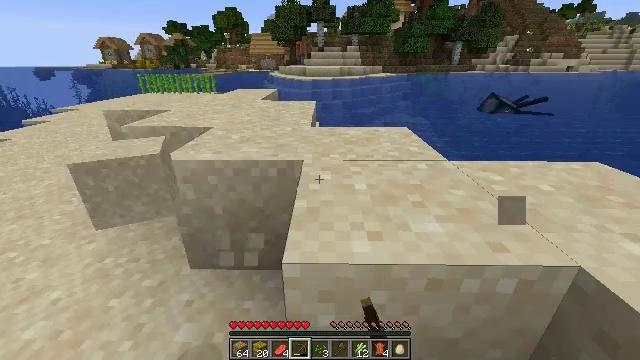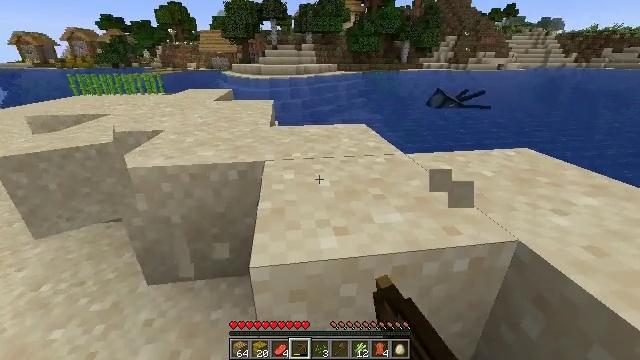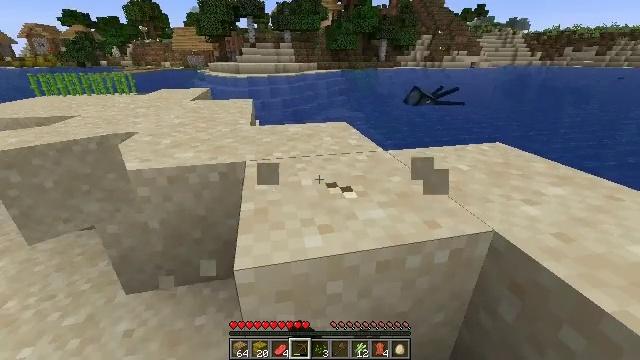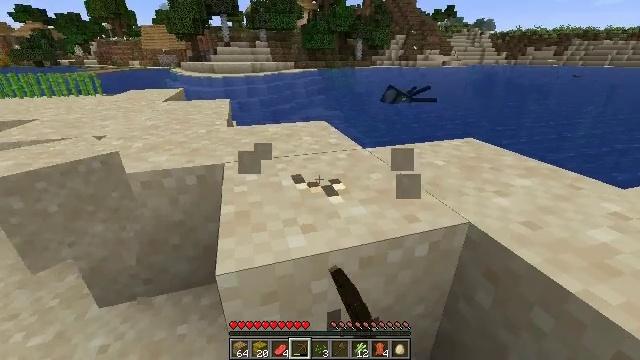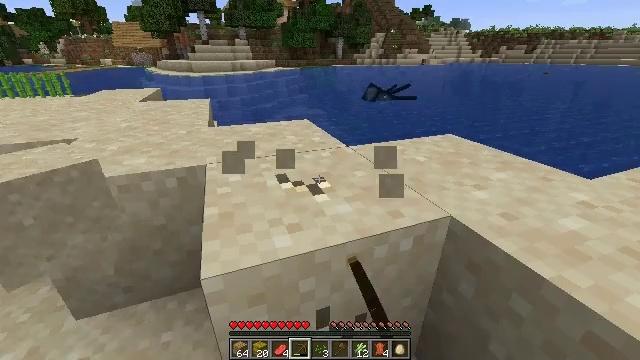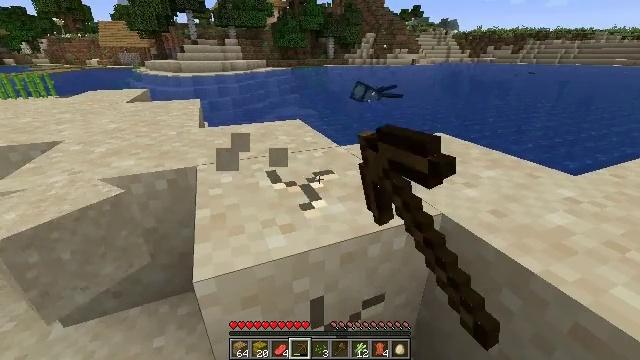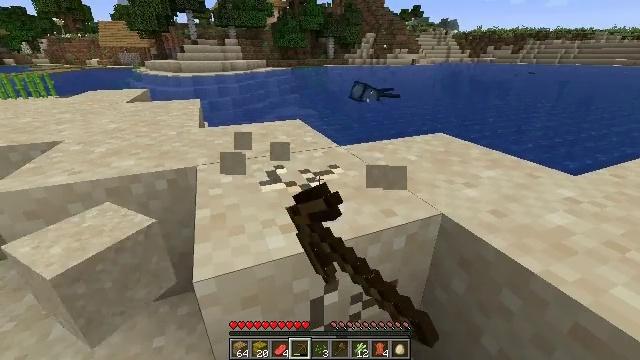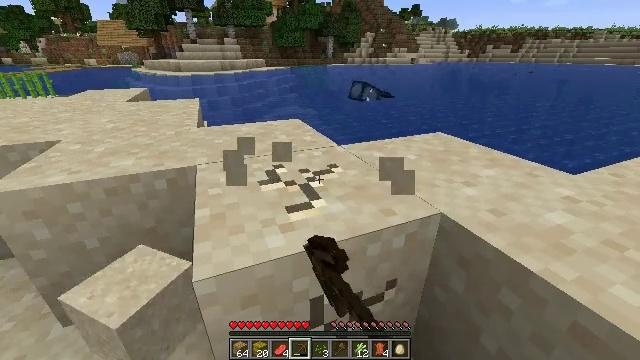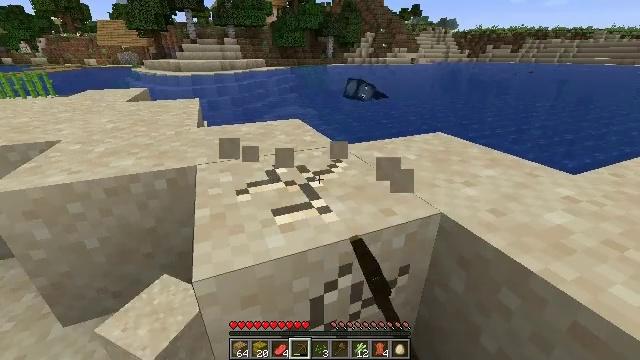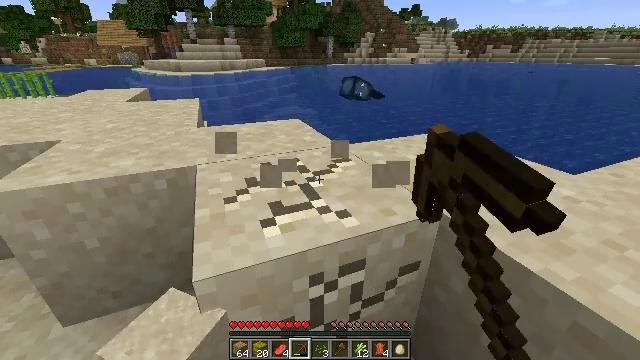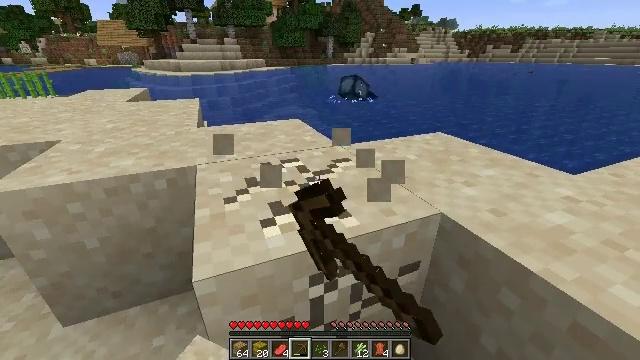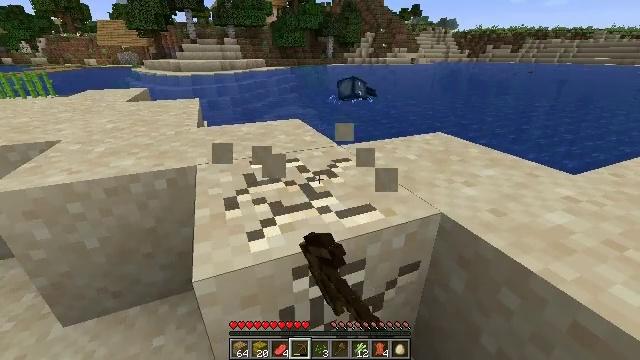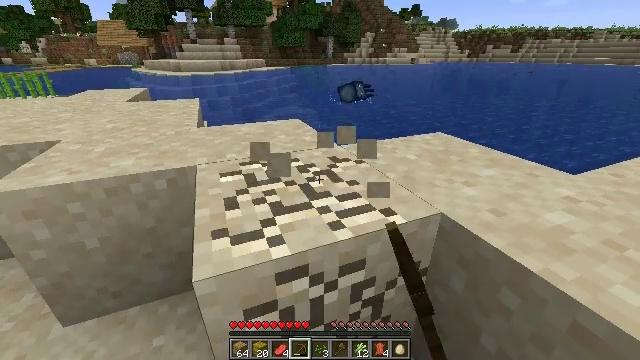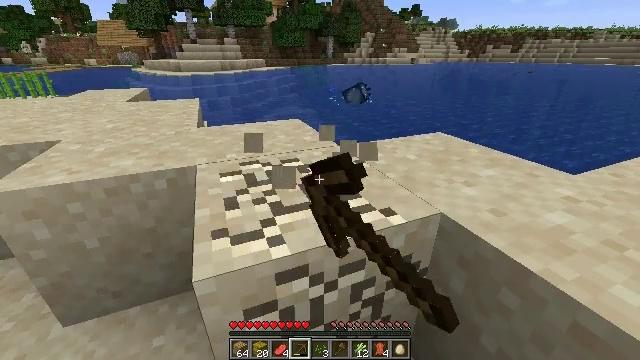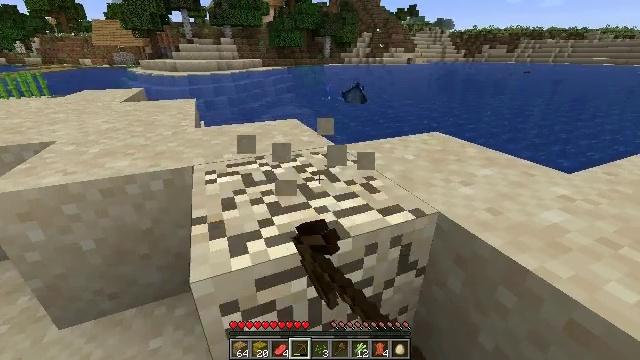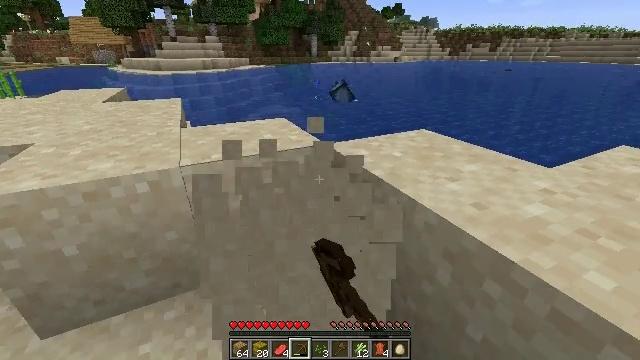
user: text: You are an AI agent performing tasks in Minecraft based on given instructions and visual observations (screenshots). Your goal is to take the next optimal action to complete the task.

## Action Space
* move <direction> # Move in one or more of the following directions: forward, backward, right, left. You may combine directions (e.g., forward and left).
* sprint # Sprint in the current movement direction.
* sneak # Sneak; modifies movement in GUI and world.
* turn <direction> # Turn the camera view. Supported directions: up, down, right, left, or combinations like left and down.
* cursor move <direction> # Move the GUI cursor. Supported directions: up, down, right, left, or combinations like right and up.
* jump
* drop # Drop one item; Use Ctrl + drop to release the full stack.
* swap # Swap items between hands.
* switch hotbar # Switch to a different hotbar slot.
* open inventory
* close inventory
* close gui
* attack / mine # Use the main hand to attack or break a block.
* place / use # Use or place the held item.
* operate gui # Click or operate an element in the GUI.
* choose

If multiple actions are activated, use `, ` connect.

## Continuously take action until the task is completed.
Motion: motion action
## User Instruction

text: Dig up some sand.
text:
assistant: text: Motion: turn right, attack / mine
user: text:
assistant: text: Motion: turn right, attack / mine
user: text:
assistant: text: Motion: turn right, attack / mine
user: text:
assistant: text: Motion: turn right, attack / mine
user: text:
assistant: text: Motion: turn right, attack / mine
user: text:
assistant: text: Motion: attack / mine
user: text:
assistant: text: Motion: attack / mine
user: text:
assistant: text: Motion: attack / mine
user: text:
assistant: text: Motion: attack / mine
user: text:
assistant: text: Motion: attack / mine
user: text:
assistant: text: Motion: attack / mine
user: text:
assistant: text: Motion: attack / mine
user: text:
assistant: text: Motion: attack / mine
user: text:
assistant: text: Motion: attack / mine
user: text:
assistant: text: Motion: turn right, attack / mine
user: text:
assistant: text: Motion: turn right, attack / mine
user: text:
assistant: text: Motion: turn right, attack / mine
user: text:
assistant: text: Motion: turn right, attack / mine
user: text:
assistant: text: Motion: turn right, attack / mine
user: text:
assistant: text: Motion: turn right, attack / mine
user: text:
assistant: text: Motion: turn right, attack / mine
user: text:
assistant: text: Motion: turn right, attack / mine
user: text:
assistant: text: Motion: turn right, attack / mine
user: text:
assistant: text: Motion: turn right, attack / mine
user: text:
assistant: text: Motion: turn right, attack / mine
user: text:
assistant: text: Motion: attack / mine
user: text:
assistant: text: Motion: attack / mine
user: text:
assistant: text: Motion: attack / mine
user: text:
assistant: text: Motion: attack / mine
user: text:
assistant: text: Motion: attack / mine